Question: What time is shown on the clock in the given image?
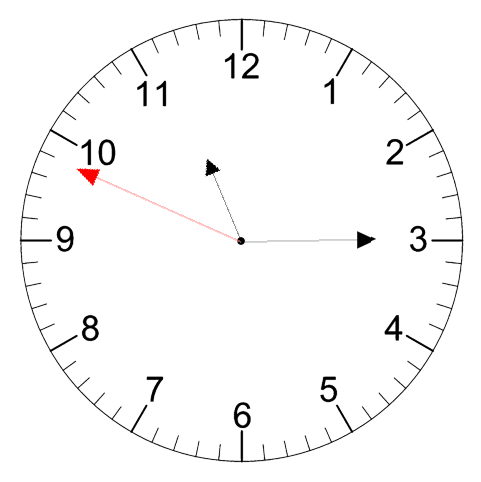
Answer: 11:14:49